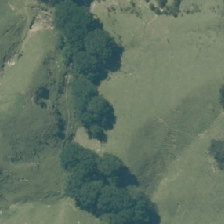
Land cover: grose_broom